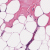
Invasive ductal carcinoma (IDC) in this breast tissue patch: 0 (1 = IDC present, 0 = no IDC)